Aerial crown-view tile of a tropical tree (Barro Colorado Island, Panama), acquired 20241014:
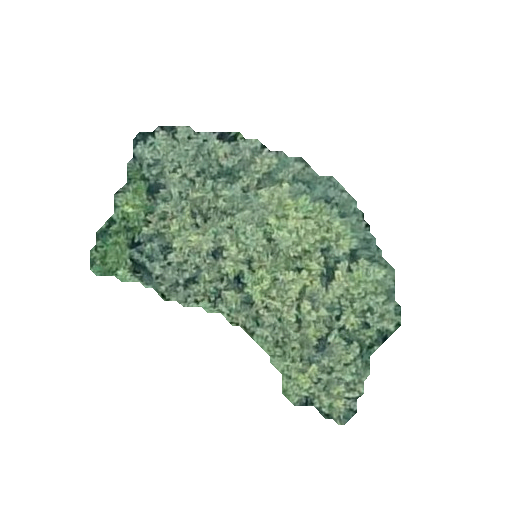
Species: Apeiba tibourbou
GBIF accepted scientific name: Apeiba tibourbou
Crown area: 80.45 m²